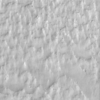
Label: not_dusty